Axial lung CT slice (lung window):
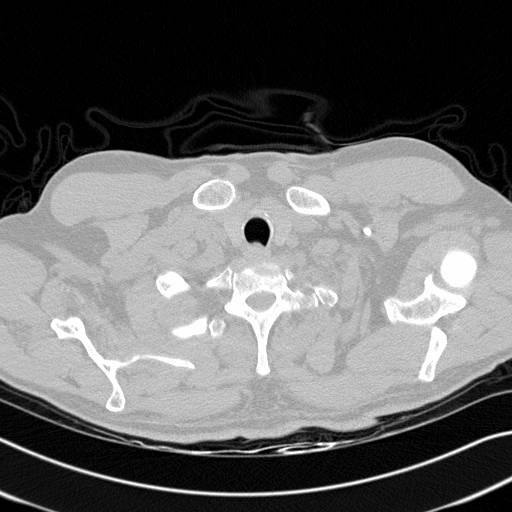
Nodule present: no